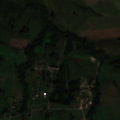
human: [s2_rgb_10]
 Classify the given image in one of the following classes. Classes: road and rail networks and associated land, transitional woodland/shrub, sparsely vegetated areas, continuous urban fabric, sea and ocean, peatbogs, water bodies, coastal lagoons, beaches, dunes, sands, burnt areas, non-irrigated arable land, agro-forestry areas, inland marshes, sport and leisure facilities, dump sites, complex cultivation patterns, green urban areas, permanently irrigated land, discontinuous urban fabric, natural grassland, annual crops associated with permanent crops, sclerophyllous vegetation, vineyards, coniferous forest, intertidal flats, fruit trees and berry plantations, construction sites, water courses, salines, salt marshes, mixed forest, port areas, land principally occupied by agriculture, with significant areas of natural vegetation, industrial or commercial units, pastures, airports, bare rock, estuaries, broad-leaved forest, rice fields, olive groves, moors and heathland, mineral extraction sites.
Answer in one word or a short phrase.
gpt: non-irrigated arable land, pastures, complex cultivation patterns, land principally occupied by agriculture, with significant areas of natural vegetation, broad-leaved forest